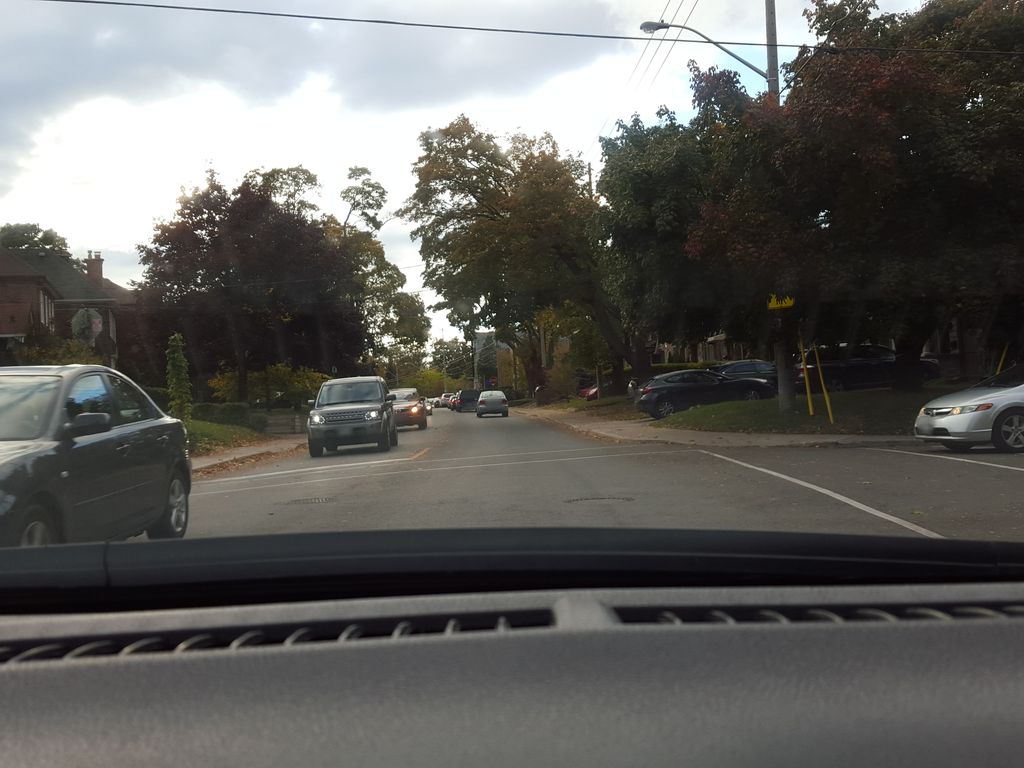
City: toronto